Question: RichFaces 4.0 skins won't work. System default style displayed instead.
Here is a xhtml-file content:
'''
<!DOCTYPE html PUBLIC "-//W3C//DTD XHTML 1.0 Transitional//EN" "http://www.w3.org/TR/xhtml1/DTD/xhtml1-transitional.dtd">
<html xmlns="http://www.w3.org/1999/xhtml"
xmlns:ui="http://java.sun.com/jsf/facelets"
xmlns:h="http://java.sun.com/jsf/html"
xmlns:f="http://java.sun.com/jsf/core"
xmlns:rich="http://richfaces.org/rich"
xmlns:a4j="http://richfaces.org/a4j">
<head>
<title>RichFaces</title>
<h:outputStylesheet name="/panel.ecss"/>
</head>
<body>
<h:form>
<rich:panel>
<f:facet name="header">
Just some users
</f:facet>
<rich:dataTable value="#{userBean.users}" var="user">
<h:column>
<h:outputText id="name" value="#{user.name}"/>
</h:column>
<h:column>
<h:outputText id="email" value="#{user.email}"/>
</h:column>
</rich:dataTable>
</rich:panel>
</h:form>
</body>
</html>
'''
Output looks like this:

My web.xml:
'''
<?xml version="1.0" encoding="UTF-8"?>
<web-app xmlns:xsi="http://www.w3.org/2001/XMLSchema-instance" xmlns="http://java.sun.com/xml/ns/javaee" xmlns:web="http://java.sun.com/xml/ns/javaee/web-app_2_5.xsd" xsi:schemaLocation="http://java.sun.com/xml/ns/javaee http://java.sun.com/xml/ns/javaee/web-app_3_0.xsd" id="WebApp_ID" version="3.0">
<display-name>richfacesPrj</display-name>
<welcome-file-list>
<welcome-file>index.html</welcome-file>
<welcome-file>index.htm</welcome-file>
<welcome-file>index.jsp</welcome-file>
<welcome-file>default.html</welcome-file>
<welcome-file>default.htm</welcome-file>
<welcome-file>default.jsp</welcome-file>
</welcome-file-list>
<servlet>
<servlet-name>Faces Servlet</servlet-name>
<servlet-class>javax.faces.webapp.FacesServlet</servlet-class>
<load-on-startup>1</load-on-startup>
</servlet>
<servlet-mapping>
<servlet-name>Faces Servlet</servlet-name>
<url-pattern>/faces/*</url-pattern>
</servlet-mapping>
<context-param>
<description>State saving method: 'client' or 'server' (=default). See JSF Specification 2.5.2</description>
<param-name>javax.faces.STATE_SAVING_METHOD</param-name>
<param-value>client</param-value>
</context-param>
<context-param>
<param-name>javax.servlet.jsp.jstl.fmt.localizationContext</param-name>
<param-value>resources.application</param-value>
</context-param>
<listener>
<listener-class>com.sun.faces.config.ConfigureListener</listener-class>
</listener>
<context-param>
<param-name>org.richfaces.skin</param-name>
<param-value>blueSky</param-value>
</context-param>
<context-param>
<param-name>org.richfaces.enableControlSkinning</param-name>
<param-value>true</param-value>
</context-param>
</web-app>
'''
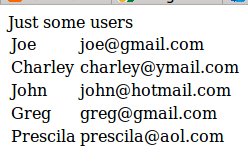
Answer: Try 'h:head' instead of 'head'. With 'h:head' the css files for your skin will be included in the page.